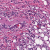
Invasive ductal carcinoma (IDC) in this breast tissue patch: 1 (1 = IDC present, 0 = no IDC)